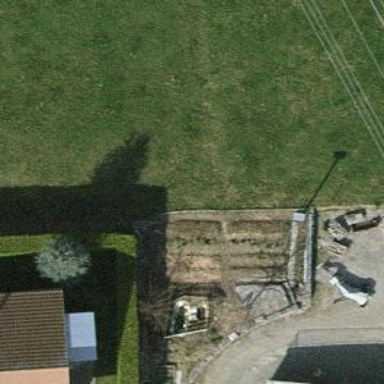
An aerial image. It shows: Hedge barrier.